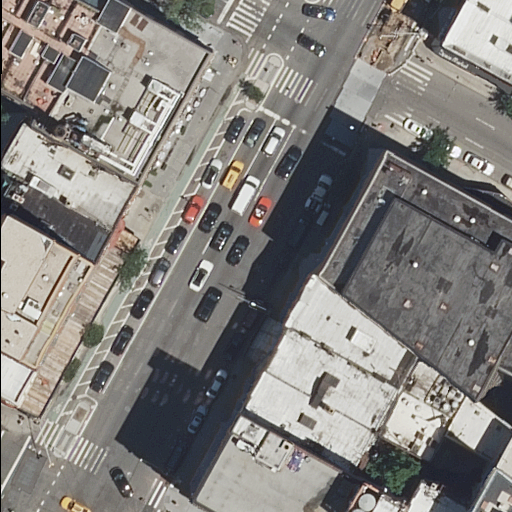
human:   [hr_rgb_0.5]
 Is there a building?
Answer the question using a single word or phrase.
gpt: yes

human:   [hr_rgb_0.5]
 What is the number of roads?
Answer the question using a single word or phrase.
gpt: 18

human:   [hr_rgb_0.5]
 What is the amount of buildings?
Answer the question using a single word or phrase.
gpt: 14

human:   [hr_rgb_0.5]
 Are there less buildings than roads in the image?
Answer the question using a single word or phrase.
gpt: yes

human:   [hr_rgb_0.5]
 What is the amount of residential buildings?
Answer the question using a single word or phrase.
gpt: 14

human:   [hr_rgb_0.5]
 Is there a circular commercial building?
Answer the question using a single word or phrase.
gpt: no

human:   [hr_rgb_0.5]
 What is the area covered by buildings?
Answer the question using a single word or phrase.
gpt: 4434m2

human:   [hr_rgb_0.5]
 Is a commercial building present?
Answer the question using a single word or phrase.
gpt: no

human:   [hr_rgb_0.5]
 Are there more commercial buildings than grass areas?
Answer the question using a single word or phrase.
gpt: no

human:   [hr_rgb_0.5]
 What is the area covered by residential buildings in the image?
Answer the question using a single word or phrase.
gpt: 4434m2

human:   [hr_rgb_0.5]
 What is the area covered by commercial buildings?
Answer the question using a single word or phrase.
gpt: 0m2

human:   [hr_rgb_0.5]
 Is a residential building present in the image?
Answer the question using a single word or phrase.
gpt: yes

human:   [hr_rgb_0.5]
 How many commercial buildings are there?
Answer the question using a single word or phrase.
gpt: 0

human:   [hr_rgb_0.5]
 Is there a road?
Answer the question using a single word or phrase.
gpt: yes

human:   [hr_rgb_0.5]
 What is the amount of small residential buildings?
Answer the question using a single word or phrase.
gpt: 3

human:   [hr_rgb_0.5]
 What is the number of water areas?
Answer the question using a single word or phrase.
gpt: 0

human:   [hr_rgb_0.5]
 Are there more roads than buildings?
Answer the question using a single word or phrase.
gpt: yes

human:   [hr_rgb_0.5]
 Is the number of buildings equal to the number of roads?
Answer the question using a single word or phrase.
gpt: no

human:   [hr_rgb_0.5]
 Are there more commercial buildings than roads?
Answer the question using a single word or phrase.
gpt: no

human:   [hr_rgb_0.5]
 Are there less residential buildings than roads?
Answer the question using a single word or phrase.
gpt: yes

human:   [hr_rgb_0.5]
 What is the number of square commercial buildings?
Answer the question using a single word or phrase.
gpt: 0

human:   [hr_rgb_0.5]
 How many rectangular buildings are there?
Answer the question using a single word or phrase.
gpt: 10

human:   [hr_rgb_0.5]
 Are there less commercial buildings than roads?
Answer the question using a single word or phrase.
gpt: yes

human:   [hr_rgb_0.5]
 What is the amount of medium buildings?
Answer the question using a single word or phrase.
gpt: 8

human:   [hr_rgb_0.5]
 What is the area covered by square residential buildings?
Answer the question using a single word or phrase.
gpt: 0m2

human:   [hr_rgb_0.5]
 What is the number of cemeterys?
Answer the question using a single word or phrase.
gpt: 0

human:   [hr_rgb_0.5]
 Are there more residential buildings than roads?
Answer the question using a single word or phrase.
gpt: no

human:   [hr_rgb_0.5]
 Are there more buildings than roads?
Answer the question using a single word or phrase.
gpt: no

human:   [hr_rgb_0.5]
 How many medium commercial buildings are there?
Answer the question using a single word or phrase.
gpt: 0

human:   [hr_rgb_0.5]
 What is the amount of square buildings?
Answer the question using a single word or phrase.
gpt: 0

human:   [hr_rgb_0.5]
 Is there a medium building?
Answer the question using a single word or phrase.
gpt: yes

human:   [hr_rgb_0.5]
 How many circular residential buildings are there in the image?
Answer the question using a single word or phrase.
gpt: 0

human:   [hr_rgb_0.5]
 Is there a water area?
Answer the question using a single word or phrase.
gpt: no

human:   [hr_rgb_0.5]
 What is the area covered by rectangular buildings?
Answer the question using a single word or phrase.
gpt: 2111m2

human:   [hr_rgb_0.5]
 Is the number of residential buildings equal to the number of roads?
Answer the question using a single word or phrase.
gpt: no

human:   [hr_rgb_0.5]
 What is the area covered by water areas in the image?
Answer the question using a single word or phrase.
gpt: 0m2

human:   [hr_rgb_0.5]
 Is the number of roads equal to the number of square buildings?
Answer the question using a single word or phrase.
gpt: no

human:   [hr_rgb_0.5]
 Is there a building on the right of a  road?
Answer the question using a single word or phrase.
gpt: yes

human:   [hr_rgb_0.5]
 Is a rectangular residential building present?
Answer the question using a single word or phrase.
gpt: yes

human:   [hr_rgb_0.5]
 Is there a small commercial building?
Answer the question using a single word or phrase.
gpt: no

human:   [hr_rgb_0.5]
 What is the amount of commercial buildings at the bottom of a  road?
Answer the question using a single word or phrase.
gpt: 0

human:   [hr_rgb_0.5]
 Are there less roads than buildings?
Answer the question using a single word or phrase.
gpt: no

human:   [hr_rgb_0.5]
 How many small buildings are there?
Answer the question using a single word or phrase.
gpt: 3

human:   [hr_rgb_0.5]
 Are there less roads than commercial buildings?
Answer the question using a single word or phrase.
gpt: no

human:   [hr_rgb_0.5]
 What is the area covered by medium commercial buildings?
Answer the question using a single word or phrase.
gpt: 0m2

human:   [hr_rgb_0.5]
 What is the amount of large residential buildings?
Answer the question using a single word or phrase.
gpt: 3

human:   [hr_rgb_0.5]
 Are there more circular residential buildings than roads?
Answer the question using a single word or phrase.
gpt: no

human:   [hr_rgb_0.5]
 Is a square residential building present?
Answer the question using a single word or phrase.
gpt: no

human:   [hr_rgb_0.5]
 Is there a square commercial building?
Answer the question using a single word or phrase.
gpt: no

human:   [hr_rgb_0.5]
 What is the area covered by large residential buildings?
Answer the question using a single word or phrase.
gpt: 2183m2

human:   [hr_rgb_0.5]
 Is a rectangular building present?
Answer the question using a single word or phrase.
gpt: yes

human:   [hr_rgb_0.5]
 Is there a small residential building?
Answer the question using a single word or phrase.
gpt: yes

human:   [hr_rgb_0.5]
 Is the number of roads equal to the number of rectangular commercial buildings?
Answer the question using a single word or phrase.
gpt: no

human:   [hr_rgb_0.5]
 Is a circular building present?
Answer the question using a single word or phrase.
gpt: no

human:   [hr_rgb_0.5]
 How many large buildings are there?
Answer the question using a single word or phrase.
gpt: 3

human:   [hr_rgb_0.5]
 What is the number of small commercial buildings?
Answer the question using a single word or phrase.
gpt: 0

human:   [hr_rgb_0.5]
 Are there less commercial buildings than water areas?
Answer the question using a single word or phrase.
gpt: no

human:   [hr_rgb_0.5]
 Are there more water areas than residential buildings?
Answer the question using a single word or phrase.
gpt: no

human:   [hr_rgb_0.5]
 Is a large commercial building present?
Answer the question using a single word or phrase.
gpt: no

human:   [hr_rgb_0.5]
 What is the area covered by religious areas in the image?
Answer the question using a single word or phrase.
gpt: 0m2

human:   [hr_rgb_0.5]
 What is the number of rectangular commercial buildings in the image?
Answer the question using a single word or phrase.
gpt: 0

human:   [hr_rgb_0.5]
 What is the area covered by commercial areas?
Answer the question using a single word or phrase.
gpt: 0m2

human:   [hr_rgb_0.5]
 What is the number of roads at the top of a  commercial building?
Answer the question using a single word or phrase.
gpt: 0

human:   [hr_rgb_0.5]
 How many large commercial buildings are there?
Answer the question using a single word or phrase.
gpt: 0